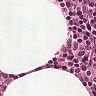
Metastatic tissue present: no